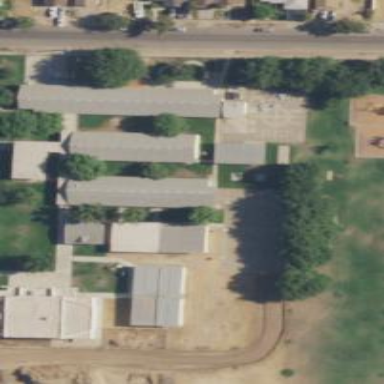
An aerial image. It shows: School.